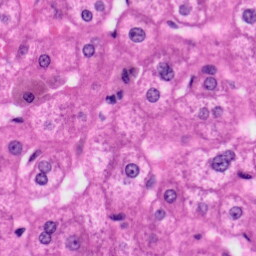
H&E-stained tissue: Liver